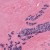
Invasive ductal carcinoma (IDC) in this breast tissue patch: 1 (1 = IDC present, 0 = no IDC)